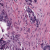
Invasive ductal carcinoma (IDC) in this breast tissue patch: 1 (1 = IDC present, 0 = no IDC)